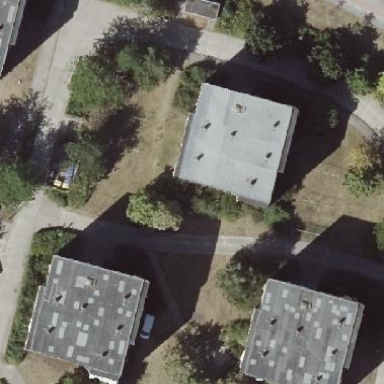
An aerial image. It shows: Residential building with flat roof.